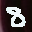
Label: 8